Question: I have a gridview which is very wide. Some of the headers have a space in them. Because of this the second word of each header is wrapped to the second line. How do I prevent this?
So far, I've tried the following with no luck.
1. Tried setting the <ItemStyle Wrap="False" /> property in the <boundfield...> tag
2. Tried setting the HeaderStyle-Wrap="false" attribute in the gridview tag
3. According to http://www.velocityreviews.com/forums/t292904-gridview-header-wrap.html I needed to remove it from all parent objects. I removed it from all and it still wraps.
4. I tried setting the width of each column in the databound tag. This did not work.
5. I've tried setting Wrap="false" in the <headerstyle tag

How do I prevent the header text in a gridview from autowrapping in a very wide gridview?
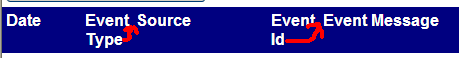
Answer: What I ended up doing was just creating an arbitrarily large width for the gridview as to let it have enough room. The only downfall to this is that it doesn't dynamically grow and shrink depending on how much space it actually needs. Not a real solution so if somebody has a better solution post it.